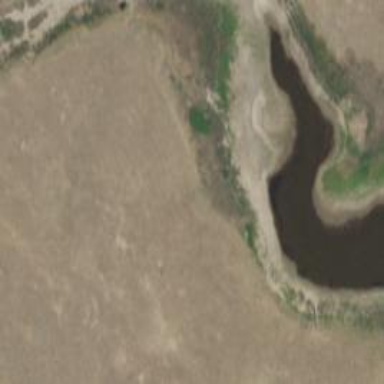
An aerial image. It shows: Reservoir.